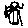
Label: zigzag